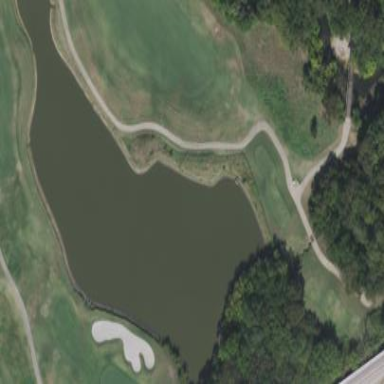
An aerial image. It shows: Water hazard on golf course.